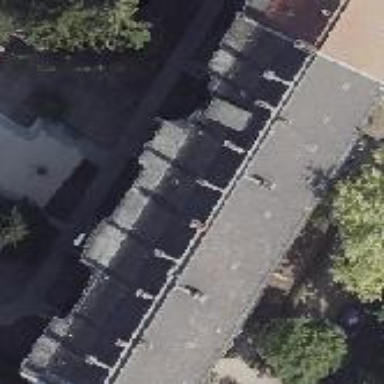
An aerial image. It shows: Gabled roof of red roof tiles covering apartment building.